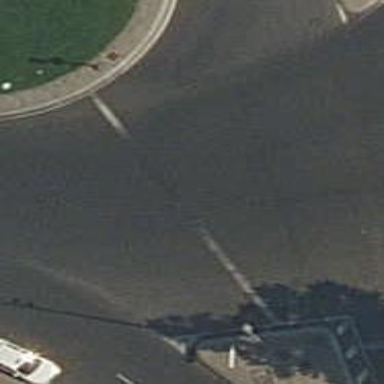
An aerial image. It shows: Road with traffic signals.